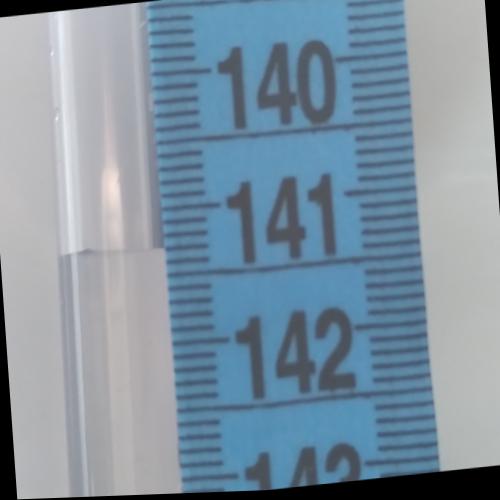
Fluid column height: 141.3 cm